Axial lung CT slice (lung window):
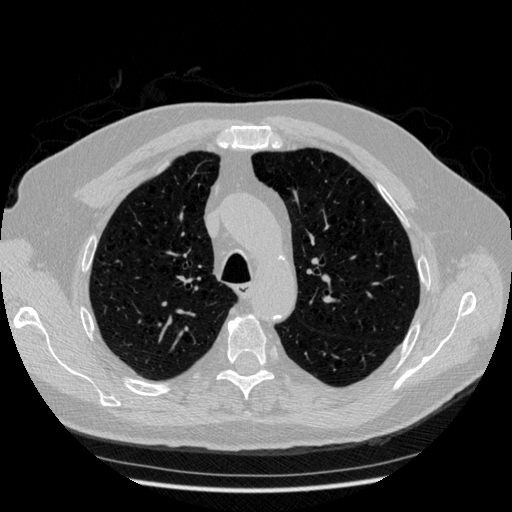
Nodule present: no